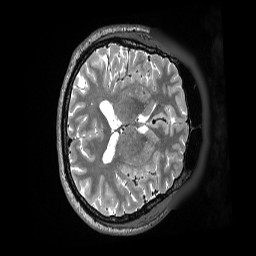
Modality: T2w
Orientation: axial
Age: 47
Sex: female